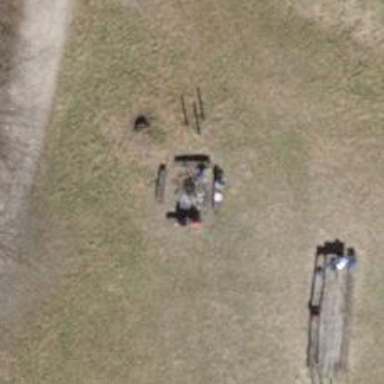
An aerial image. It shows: Barbecue facility.